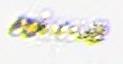
Label: Detritus